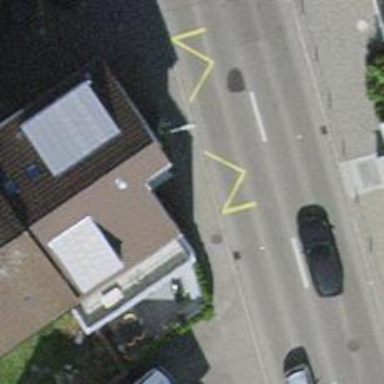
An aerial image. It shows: Bus stop with platform for public transport.